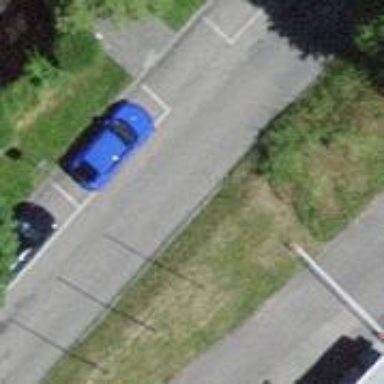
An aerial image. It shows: Parking available on the street side with parallel orientation.